Question: What is the difference between a dark-blue 'Changed' and a grey 'Changed' Item in History Viewer?

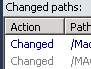
Answer: I haven't actually found documentation on this, but it that grey represents items that were included in the selected revision but were above the directory that you selected to view the history for.
For example, your project consists of the following structure:
'''
Root
- dir_a
file_a.txt
- dir_b
- dir_c
file_c.txt
'''
If you click View History for dir_b, then a change to 'file_c.txt' will appear in blue, but a change to 'file_a.txt' will appear in grey (since it is above dir_b). Clicking View History for dir_a will show both in blue.